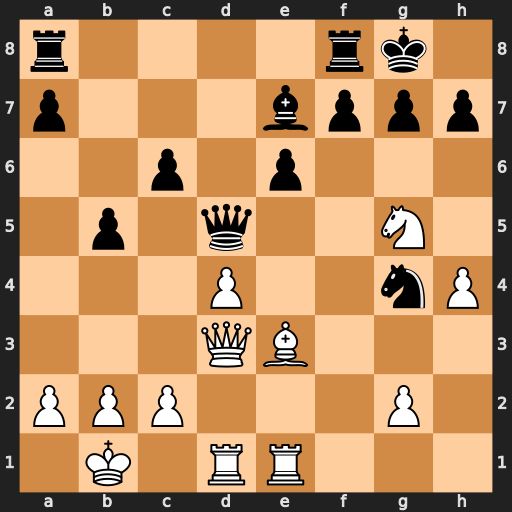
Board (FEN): r4rk1/p3bppp/2p1p3/1p1q2N1/3P2nP/3QB3/PPP3P1/1K1RR3
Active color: w
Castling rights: -
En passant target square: -
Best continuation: Qxh7#